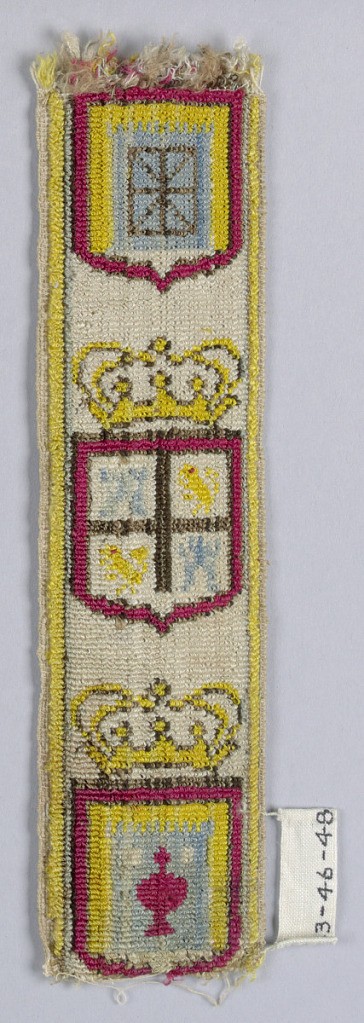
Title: Trimming
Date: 18th century
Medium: White and colored silk in uncut velvet weave.
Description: Three shields, two under crowns and the third incomplete, each showing armorial devices in red, yellow, blue, and brown on white.